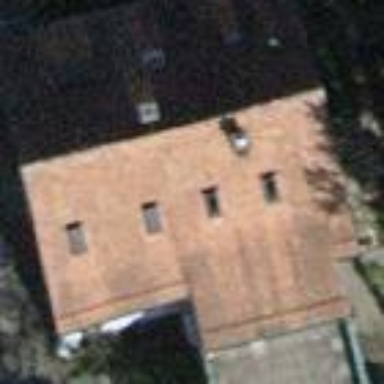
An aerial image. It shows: The roof of the building is gabled in shape.